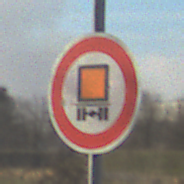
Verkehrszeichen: VerbotKennzeichnungspflichtigeKraftfahrzeugeGefaehrlicheGueter
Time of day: MorningAfternoon
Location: Outdoor (Nature)
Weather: Clear
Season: NotSpecified
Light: Natural